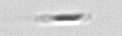
Label: Bacillariophyceae